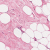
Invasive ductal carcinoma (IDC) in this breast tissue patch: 0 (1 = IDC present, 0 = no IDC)